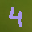
Label: 4